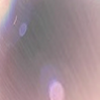
Label: sunburn